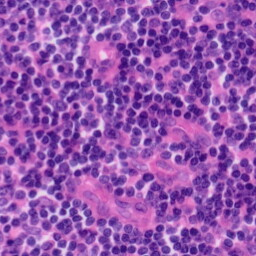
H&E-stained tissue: Tonsil